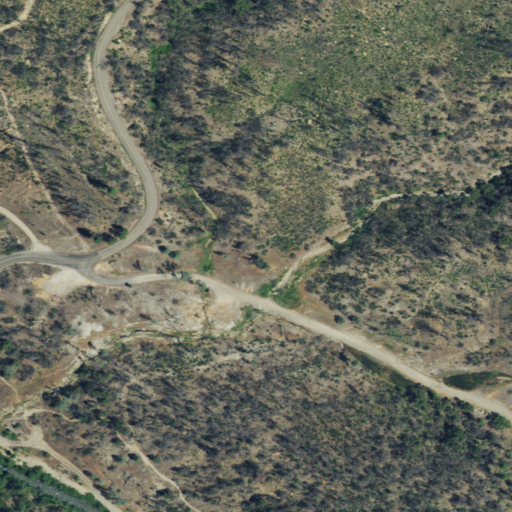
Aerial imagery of valley in California named Orofino Gulch containing shrub, grassland, open development, low intensity development, woody wetlands, and evergreen forest